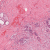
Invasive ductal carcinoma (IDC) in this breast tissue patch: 1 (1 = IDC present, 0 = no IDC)